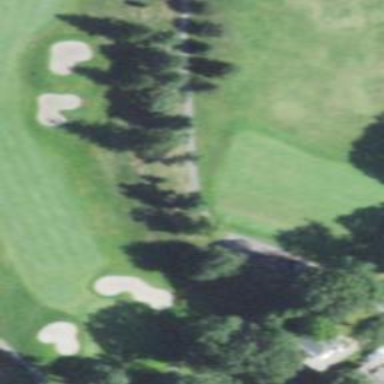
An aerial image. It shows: Golf fairway surrounded by grass.